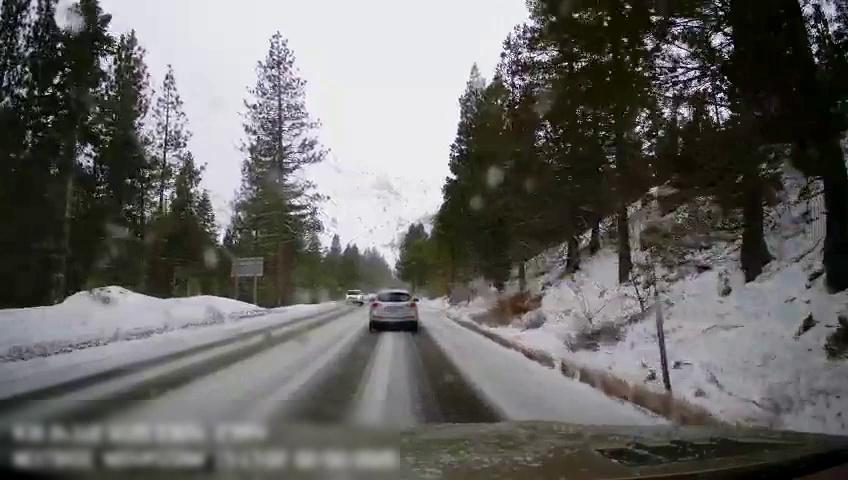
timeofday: Day
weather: Snowy
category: Drivable Space
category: Vehicles | SUV
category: Vehicles | Car